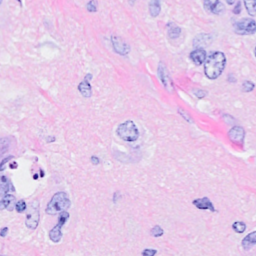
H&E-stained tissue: Breast